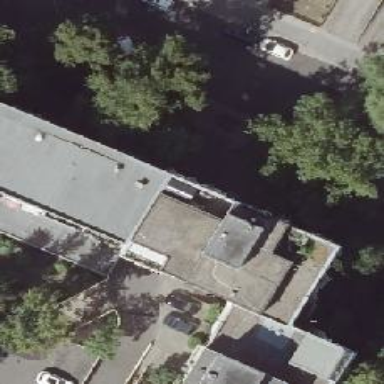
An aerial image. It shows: Flat-roofed apartment building.